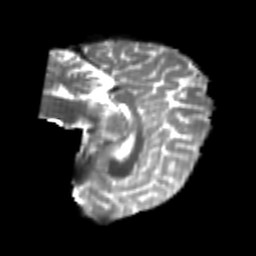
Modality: T2w
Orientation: sagittal
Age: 22
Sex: female
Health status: healthy
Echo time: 0.074 s